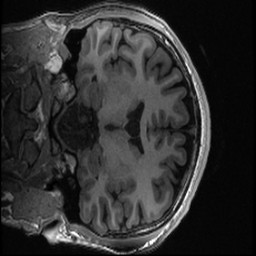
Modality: T1w
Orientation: coronal
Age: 18
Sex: male